Question: > There are multiple related questions on SO (almost same title), none of them helped me to
fix my problem. Please do not close my question as duplicate before
reading it. Thanks.
I'm currently using WCF to expose a webservice (SOAP, HTTP). It is deployed in IIS Express for now. My problem is, I can't manage to consume my service from my client. My client receives a 'HTTP Error 400 Bad request' exception.
I've then activated tracing on server side to see what's actually happening, here's what I get:

I've translated the error message into English: 'The maximum message size quota for incoming messages (65536) has been exceeded. To increase the quota, use the MaxReceivedMessageSize property on the appropriate binding element.'.
Pretty self-explanatory, actually. As my SOAP message is quite heavy, it probably exceeds the limit of 64KB.
I decided to extends this limit in the binding configuration. So here's my web.config (server side):
'''
<services>
<service name="MyServiceName">
<endpoint binding="basicHttpBinding"
bindingConfiguration="MyBindingConfiguration"
bindingNamespace="http://my_namespace"
contract="XXX.IMyContract" />
</service>
</services>
<bindings>
<basicHttpBinding>
<binding name="MyBindingConfiguration"
allowCookies="true"
maxReceivedMessageSize="<PHONE>"
maxBufferSize="<PHONE>"
maxBufferPoolSize="<PHONE>">
<readerQuotas maxDepth="32" maxArrayLength="<PHONE>" maxStringContentLength="<PHONE>" />
</binding>
</basicHttpBinding>
</bindings>
'''
As you can see, all sizes are set to 'int.MaxValue'.
I've also modified my client app.config, here it is:
'''
<bindings>
<basicHttpBinding>
<binding name="MyBindingName"
allowCookies="false"
bypassProxyOnLocal="false"
hostNameComparisonMode="StrongWildcard"
maxBufferSize="<PHONE>"
maxBufferPoolSize="<PHONE>"
maxReceivedMessageSize="<PHONE>"
messageEncoding="Text"
textEncoding="utf-8"
transferMode="Buffered"
useDefaultWebProxy="true">
<readerQuotas maxDepth="32"
maxStringContentLength="<PHONE>"
maxArrayLength="16384"
maxBytesPerRead="4096"
maxNameTableCharCount="16384" />
<security mode="None">
<transport clientCredentialType="None" proxyCredentialType="None" realm="" />
<message clientCredentialType="UserName" algorithmSuite="Default" />
</security>
</binding>
</basicHttpBinding>
</bindings>
<client>
<endpoint address="http://localhost:8083/myAddress.svc"
binding="basicHttpBinding"
bindingConfiguration="MyBindingName"
contract="IMyContract"
name="MyBindingName" />
</client>
'''
I then redeployed my service, and the issue was still here ('HTTP 400, Bad request' on client side + 'MaxReceivedMessageSize limited to 65536' on server side).
I then tested my service with a very small SOAP message: . So the problem is really that my message is bigger than 64KB.
I spent 2 hours yesterday trying to figure out what's the problem with my configuration... Probably something obvious, but I can't find...
I've googled a lot about this problem, 95% of time the issue is the developer forgot to specify the 'bindingConfiguration' attribute in the service endpoint. As you can see in my web.config above, it's OK for me.
Then I've found <URL>.
As the author said in his question, setting the name of the binding configuration to 'string.Empty' "fixes" the problem:
'''
<services>
<service name="MyServiceName">
<endpoint binding="basicHttpBinding"
bindingConfiguration=""
...
<bindings>
<basicHttpBinding>
<binding name=""
...
'''
When using the default binding, everything works fine. I can't just fix my problem using this workaround because I need to specify multiple different binding configurations in the same web.config.
I'm recreating a question here because it's not actually the same conditions: my service is not self-hosted but hosted in IIS Express (or IIS 7.5, tested, same problem).
I've found a <URL> with a self-hosted service, and the issue was related to this particularity. So I think there is something different between those 2 SO questions.
I guess there's something obviously wrong in my configuration, but I can't find what.
Any help appreciated.
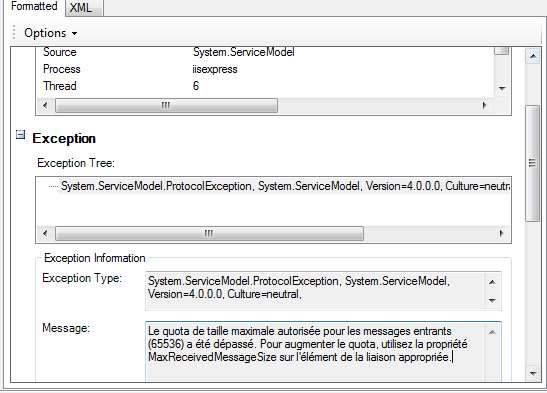
Answer: Everything seems to be fine at first glance - only point is: the '<service name=".....">' attribute must match to your fully-qualified service implementation class (including all namespaces etc.) - is that the case??
I ask because you have 'contract="XXX.IMyContract"' indicating a namespace, but your '<service name="....">' attribute doesn't have any namespace hinted at.